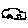
Label: car